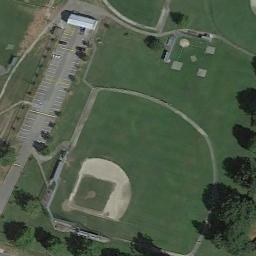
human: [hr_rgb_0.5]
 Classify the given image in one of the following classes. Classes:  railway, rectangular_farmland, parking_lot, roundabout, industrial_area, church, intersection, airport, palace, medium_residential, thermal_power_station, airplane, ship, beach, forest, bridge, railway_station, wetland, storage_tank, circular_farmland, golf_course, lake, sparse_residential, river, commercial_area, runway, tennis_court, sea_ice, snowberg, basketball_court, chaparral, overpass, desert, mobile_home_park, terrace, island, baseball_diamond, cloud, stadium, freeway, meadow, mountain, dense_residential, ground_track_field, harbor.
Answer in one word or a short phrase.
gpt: baseball_diamond